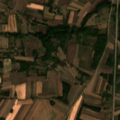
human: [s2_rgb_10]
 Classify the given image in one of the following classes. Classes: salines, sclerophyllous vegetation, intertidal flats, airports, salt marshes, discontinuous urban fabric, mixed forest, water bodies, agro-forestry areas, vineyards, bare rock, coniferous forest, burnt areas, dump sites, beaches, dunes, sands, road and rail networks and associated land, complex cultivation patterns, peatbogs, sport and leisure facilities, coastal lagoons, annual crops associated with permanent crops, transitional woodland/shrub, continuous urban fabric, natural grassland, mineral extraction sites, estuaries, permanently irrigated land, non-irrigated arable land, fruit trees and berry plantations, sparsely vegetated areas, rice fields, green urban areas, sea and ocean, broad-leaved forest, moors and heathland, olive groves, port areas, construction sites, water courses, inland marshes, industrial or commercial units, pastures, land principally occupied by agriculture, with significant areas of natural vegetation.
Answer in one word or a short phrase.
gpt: complex cultivation patterns, land principally occupied by agriculture, with significant areas of natural vegetation